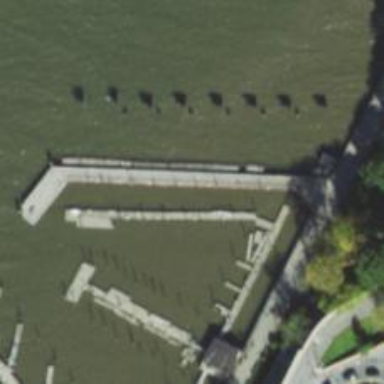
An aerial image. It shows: Man-made pier.